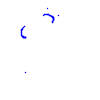
Particle: kaon